Chest X-ray. View position: AP
Patient age: 24
Patient sex: F
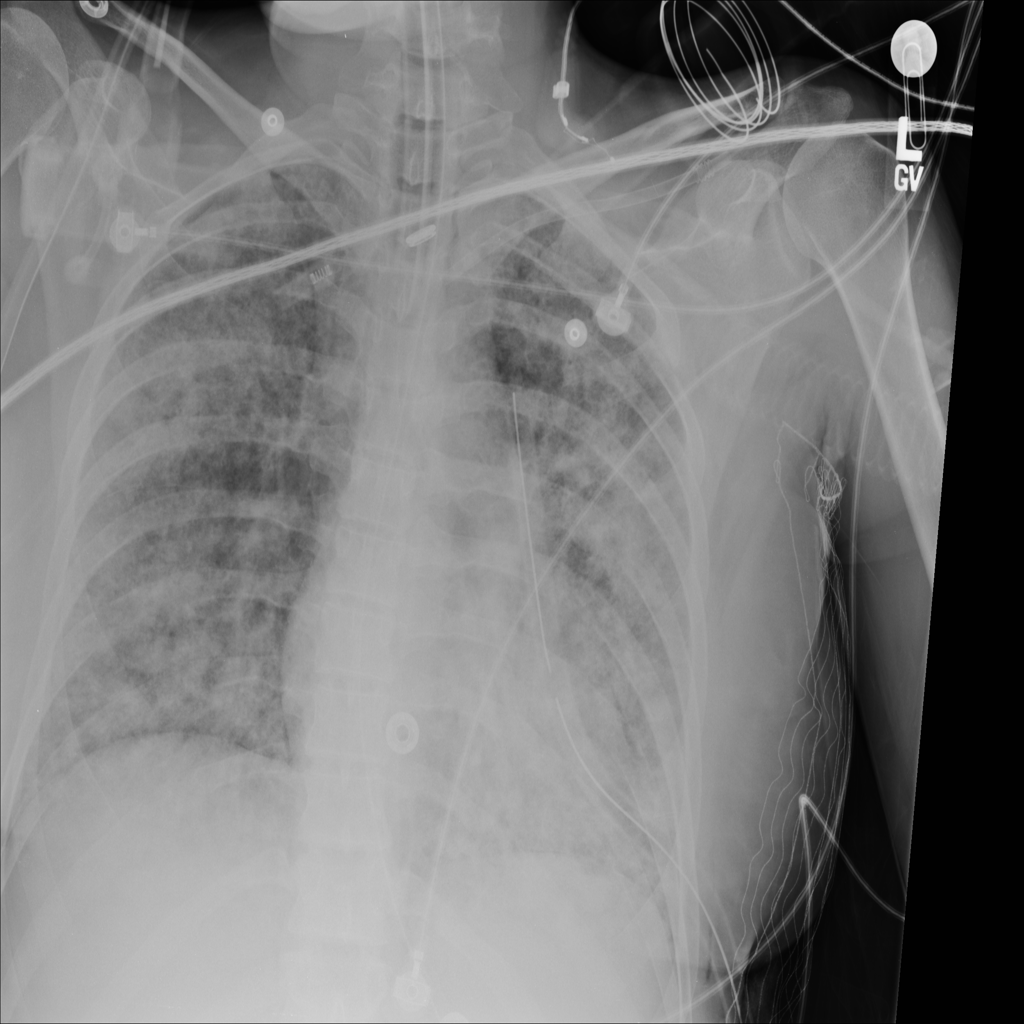
Finding: Pneumothorax